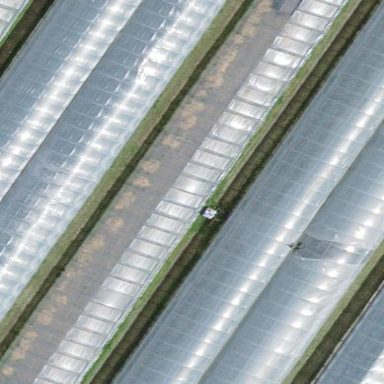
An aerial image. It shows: Greenhouse.